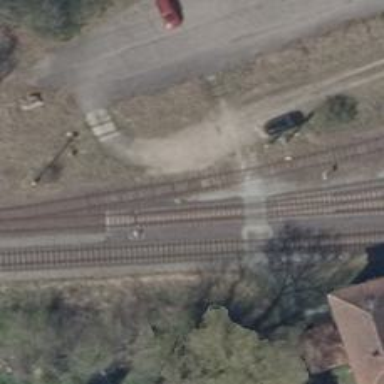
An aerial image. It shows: Railway switch with the turnout on the left side.